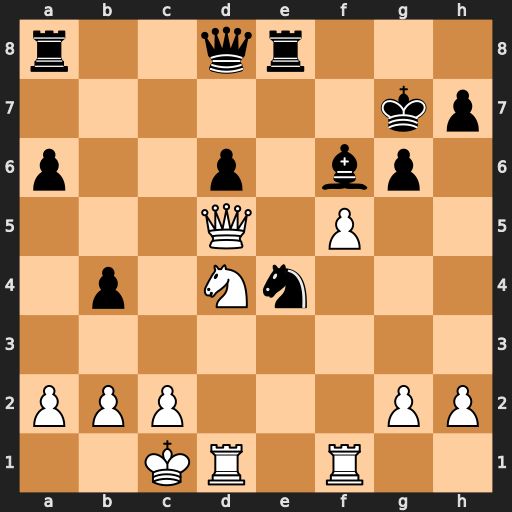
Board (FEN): r2qr3/6kp/p2p1bp1/3Q1P2/1p1Nn3/8/PPP3PP/2KR1R2
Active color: w
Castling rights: -
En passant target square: -
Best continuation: Ne6+ Rxe6 fxe6